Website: home-depot
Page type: payment
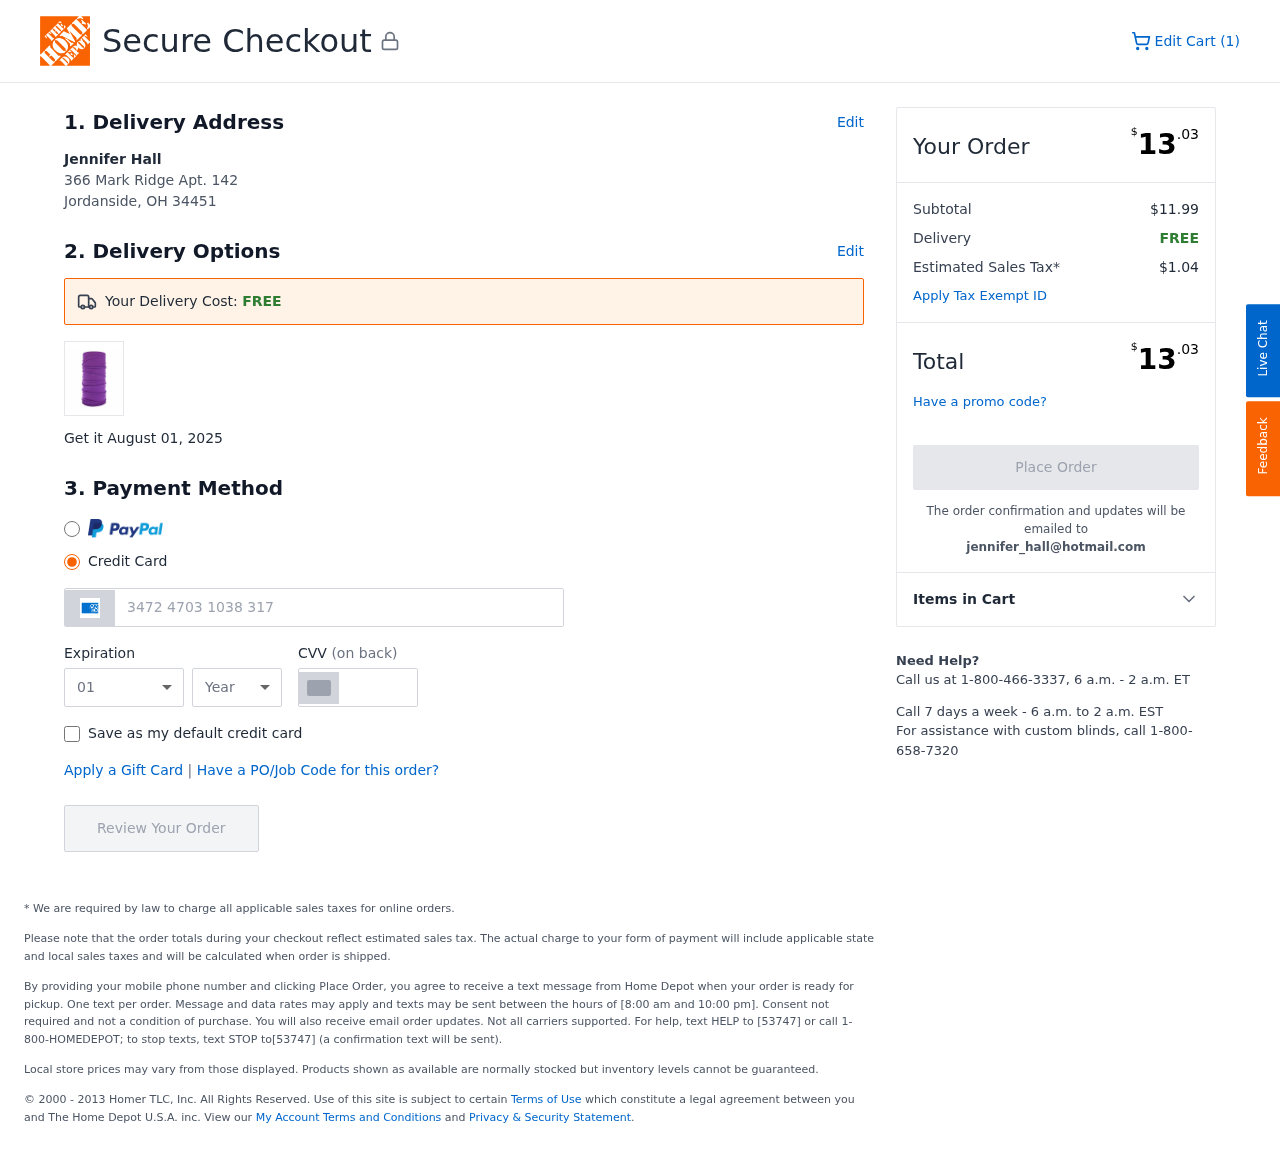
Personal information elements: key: PII_CARD_CVV
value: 0860
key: PII_CARD_EXPIRY_MONTH
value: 01
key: PII_CARD_EXPIRY_YEAR
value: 30
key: PII_CARD_NUMBER
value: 3472 4703 1038 317
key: PII_CITY_STATE_ZIP
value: Jordanside, OH 34451
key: PII_EMAIL
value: jennifer_hall@hotmail.com
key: PII_FULLNAME
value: Jennifer Hall
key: PII_STREET
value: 366 Mark Ridge Apt. 142
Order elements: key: ORDER_NUM_ITEMS
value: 1
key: ORDER_DELIVERY_DATE
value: August 01, 2025
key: ORDER_TOTAL
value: $13.03
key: ORDER_SUBTOTAL
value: $11.99
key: ORDER_SHIPPING_COST
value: FREE
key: ORDER_TAX
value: $1.04